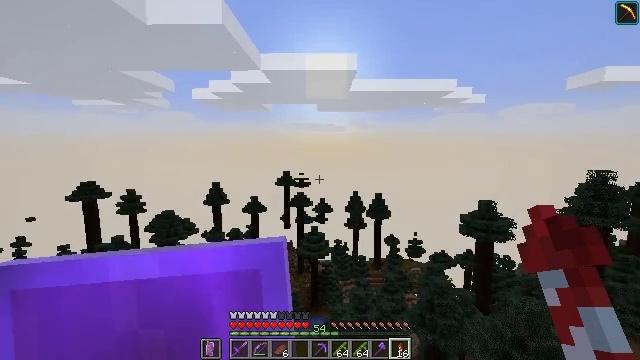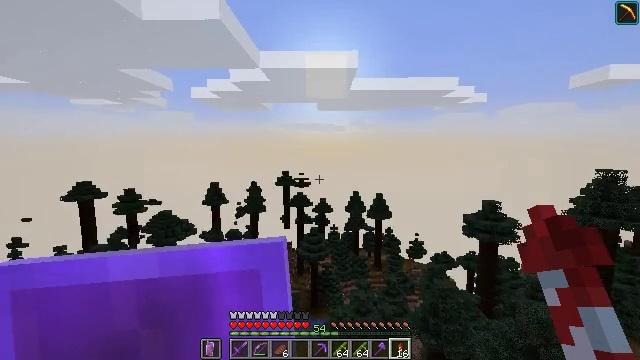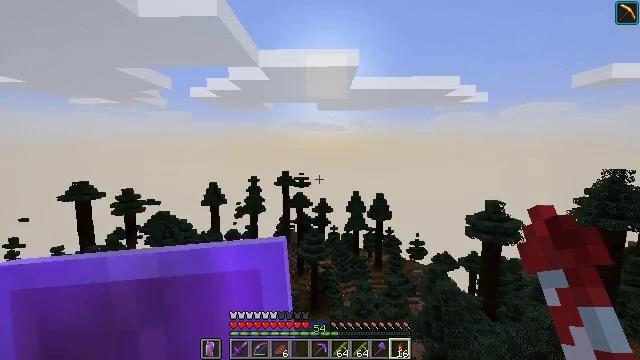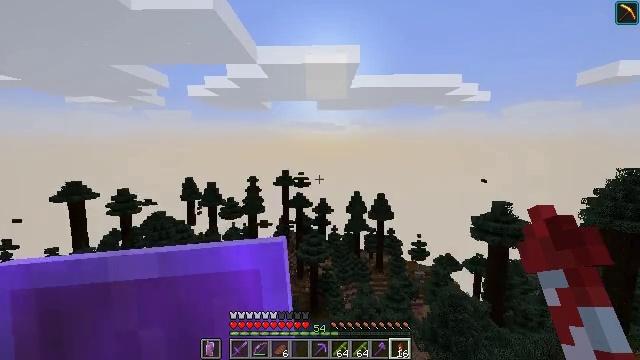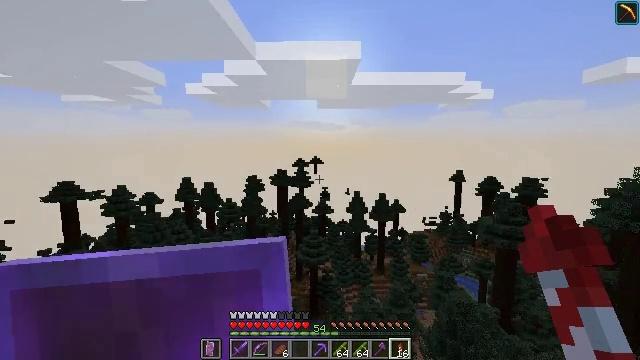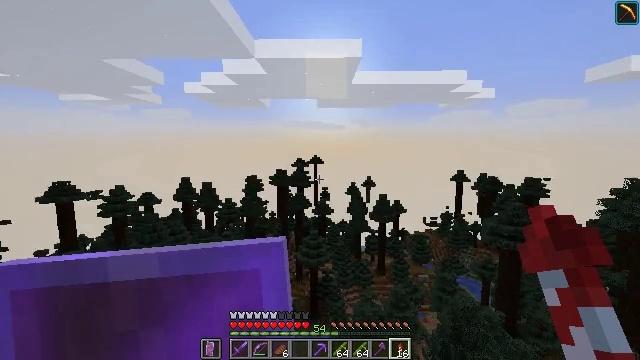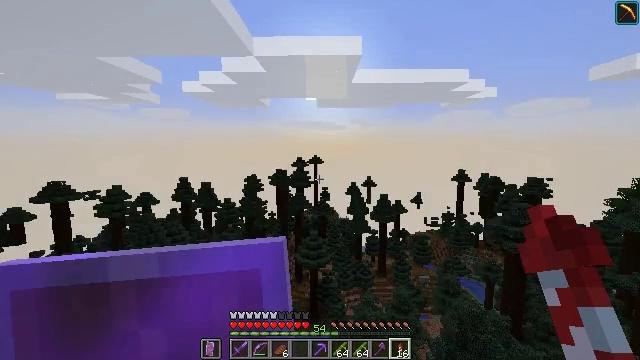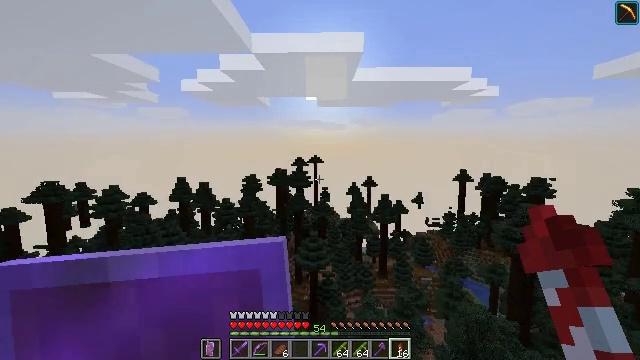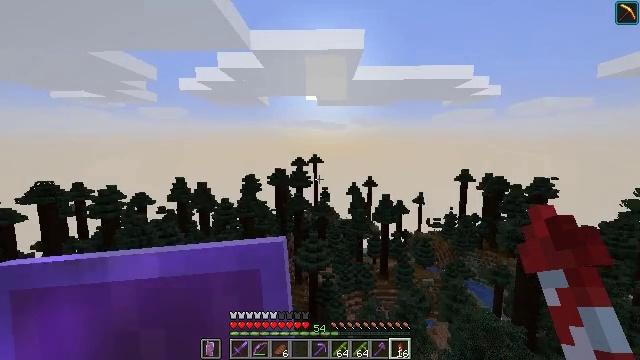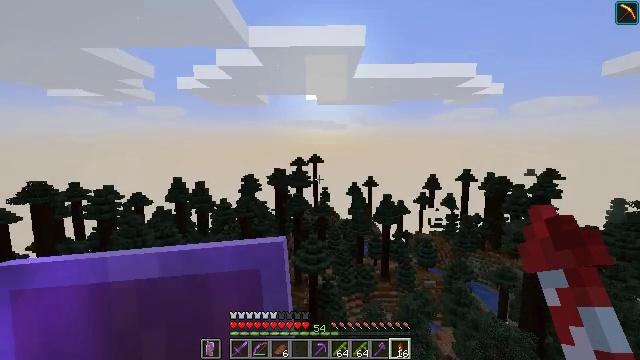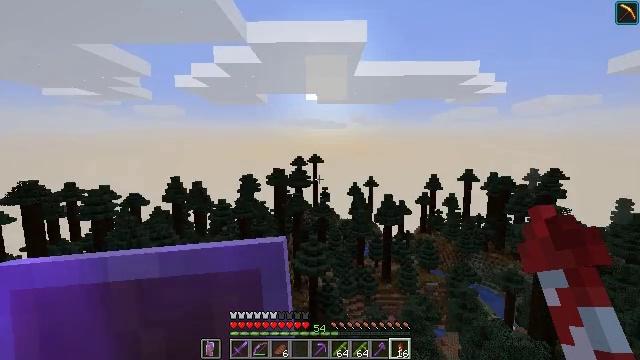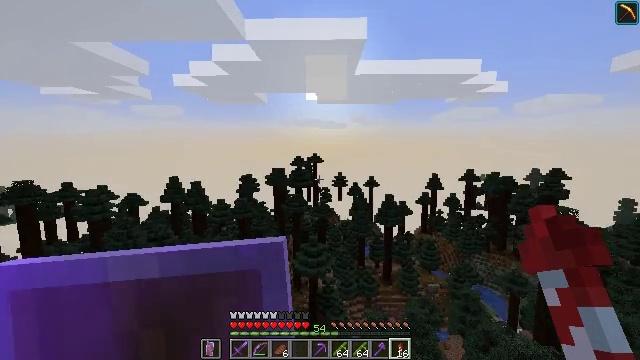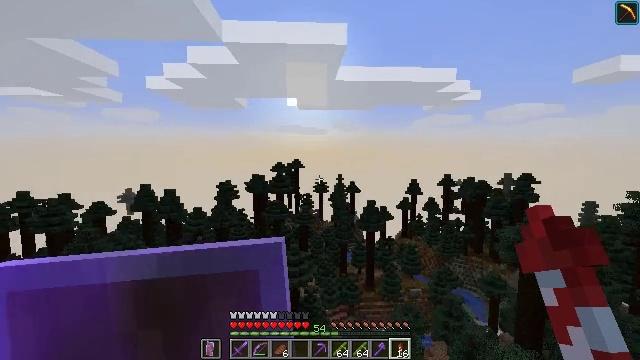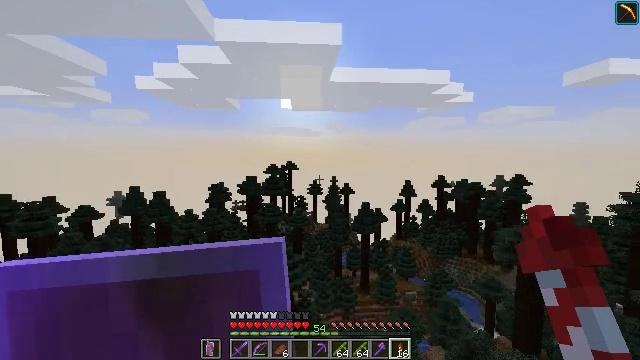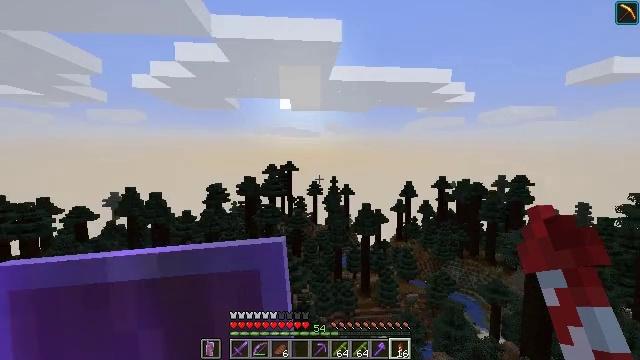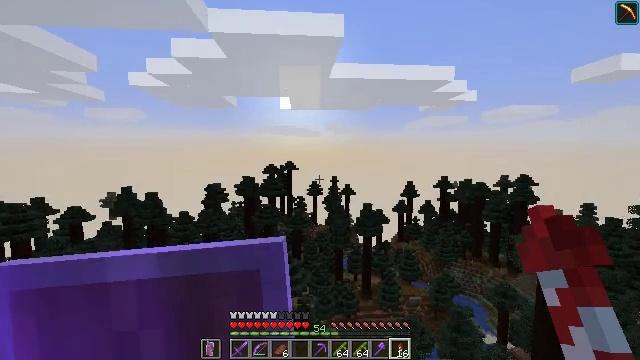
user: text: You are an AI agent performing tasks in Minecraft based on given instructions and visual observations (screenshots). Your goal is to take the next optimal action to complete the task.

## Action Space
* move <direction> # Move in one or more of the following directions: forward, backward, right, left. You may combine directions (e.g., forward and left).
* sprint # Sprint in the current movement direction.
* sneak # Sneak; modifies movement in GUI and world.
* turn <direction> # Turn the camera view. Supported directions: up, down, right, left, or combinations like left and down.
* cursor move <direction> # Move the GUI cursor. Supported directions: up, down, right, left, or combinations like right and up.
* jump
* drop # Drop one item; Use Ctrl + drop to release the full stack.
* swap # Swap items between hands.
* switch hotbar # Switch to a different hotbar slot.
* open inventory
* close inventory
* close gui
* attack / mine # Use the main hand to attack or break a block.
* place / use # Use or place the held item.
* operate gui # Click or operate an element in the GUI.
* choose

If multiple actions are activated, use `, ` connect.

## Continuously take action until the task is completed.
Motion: motion action
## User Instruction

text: Gather spruce log by chopping the tree.
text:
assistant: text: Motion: no_op
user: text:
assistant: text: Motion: no_op
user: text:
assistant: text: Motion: no_op
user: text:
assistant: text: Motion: no_op
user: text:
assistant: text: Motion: no_op
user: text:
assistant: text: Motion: no_op
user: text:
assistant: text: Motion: no_op
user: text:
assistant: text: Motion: no_op
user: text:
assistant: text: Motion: no_op
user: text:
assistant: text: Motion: no_op
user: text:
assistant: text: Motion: no_op
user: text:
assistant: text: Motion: turn right and up
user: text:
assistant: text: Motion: turn right
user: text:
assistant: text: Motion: no_op
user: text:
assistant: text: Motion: no_op
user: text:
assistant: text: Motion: no_op
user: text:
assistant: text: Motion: no_op
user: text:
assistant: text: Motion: no_op
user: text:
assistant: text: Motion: no_op
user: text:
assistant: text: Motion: no_op
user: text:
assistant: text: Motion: no_op
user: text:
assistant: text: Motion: no_op
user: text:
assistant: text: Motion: no_op
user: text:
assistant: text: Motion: no_op
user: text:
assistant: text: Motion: no_op
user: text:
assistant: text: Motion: no_op
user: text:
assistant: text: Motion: no_op
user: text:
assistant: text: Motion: turn right
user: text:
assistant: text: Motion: turn right
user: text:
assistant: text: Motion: no_op